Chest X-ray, AP view. Patient: 47 years old, sex F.
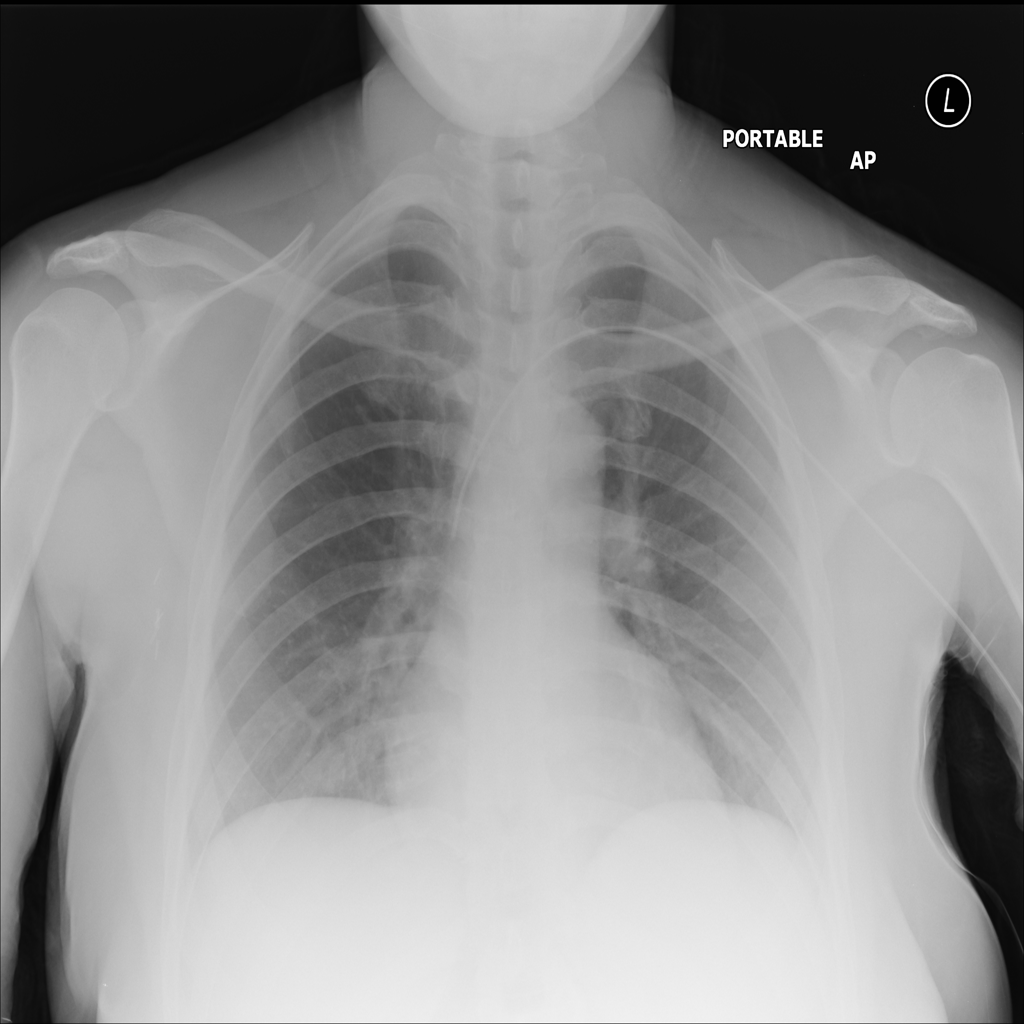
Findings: No Finding